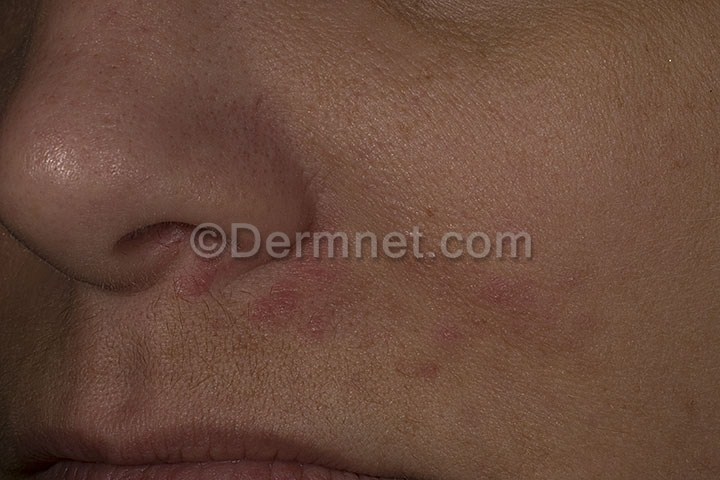
Disease: Acne and Rosacea Photos